Aerial crown-view tile of a tropical tree (Barro Colorado Island, Panama), acquired 20250217:
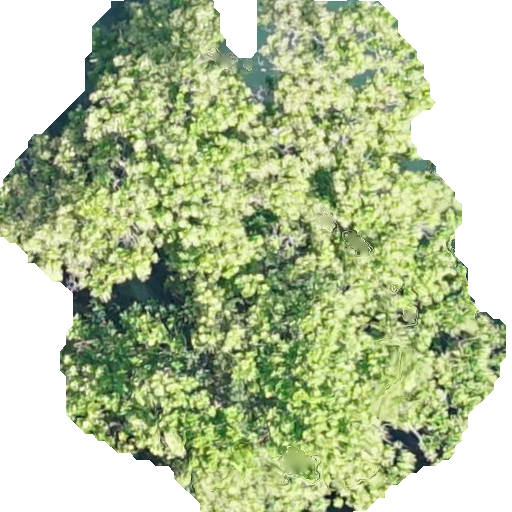
Species: Anacardium excelsum
GBIF accepted scientific name: Anacardium excelsum
Crown area: 282.727 m²